Question: I've been working on an app in Xcode for a few months now. I came back to work on it after not having looked at it for a while and suddenly, I had 174 issues.
All of my images on the storyboard were replaced with question marks, with the error:
> The image set __ has unassigned children
In 'Assets.xcassets' all of the images are labelled as unassigned:

I don't know what to make of this, as it was all working fine a few weeks ago.
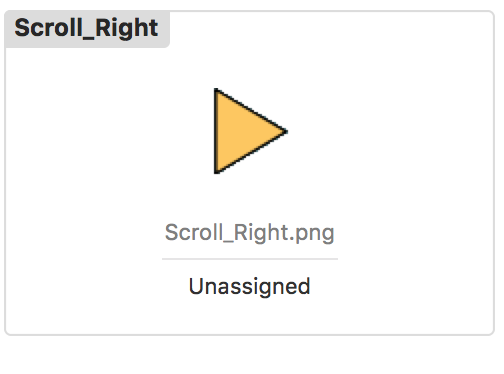
Answer: In the asset catalog's Attributes inspector, check some checkboxes, like Universal or iPhone and iPad. Now you will see slots for the resolutions such as "1x", "2x", and "3x". Those slots are where your images need to go.